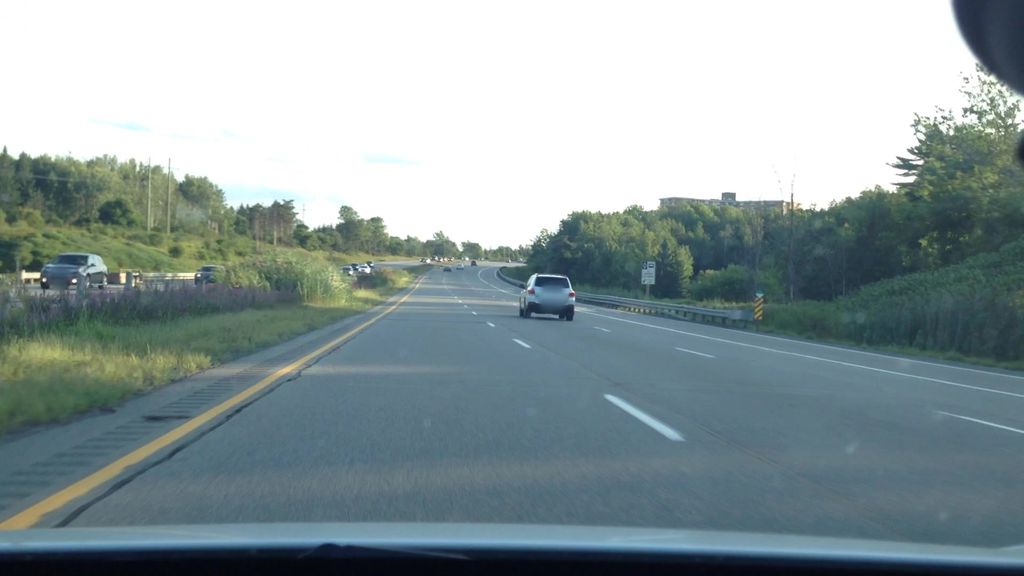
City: ottawa-gatineau